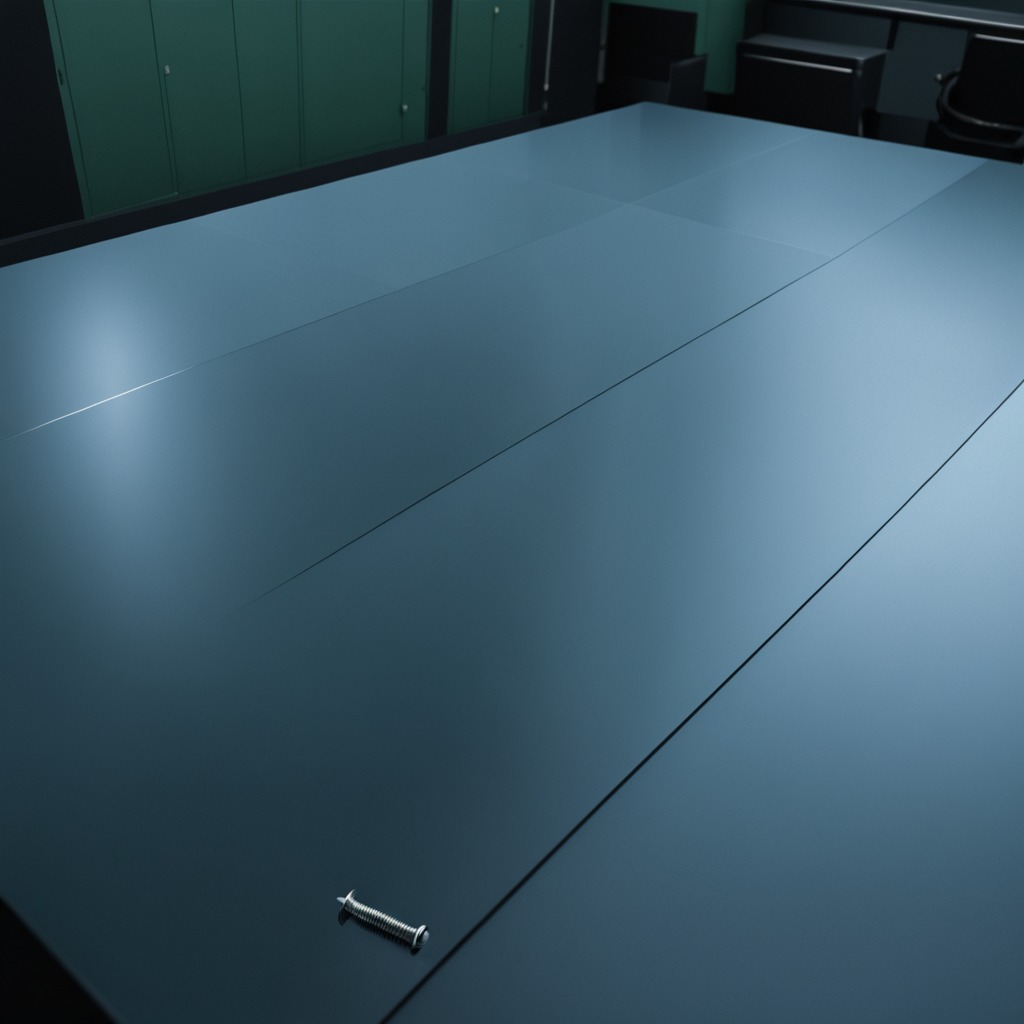
A metal screw is lying on a clean empty table in a railway signal maintenance room.